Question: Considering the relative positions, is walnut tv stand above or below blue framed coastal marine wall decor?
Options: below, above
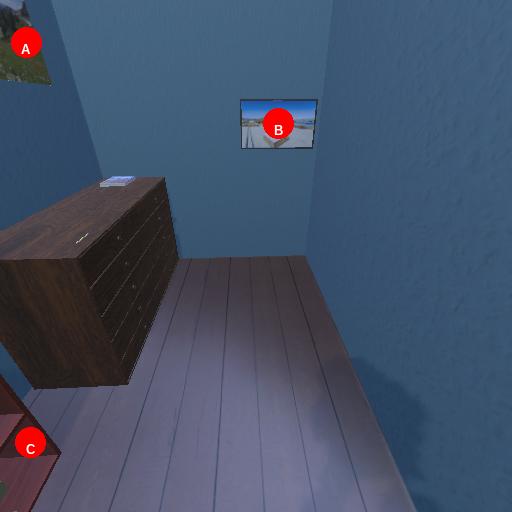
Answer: below